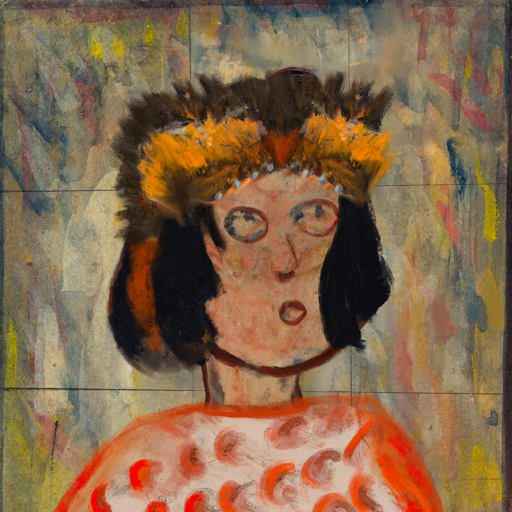
Background: GypsyMother, Head And Neck Side: Orphan, Face Side: Orphan, Bust: Rupkatha, Hair Side: Mosgoul, Head Accessory: Gypsy_Queen, Second Necklace: Blank, Necklace: Blank, Baby: Blank